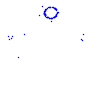
Particle: pion